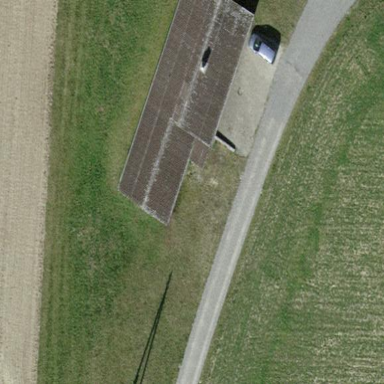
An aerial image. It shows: Hut.